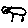
Label: cat